Question: I have a 5x7 matrix I want to plot as a radar or spider chart? For example:
'''
stars(mtcars[, 1:7], locations = c(0,0), radius = FALSE,
key.loc=c(0,0), main="Motor Trend Cars", lty = 2)
'''

I'd like each of these lines to be a different color (and/or different style) so I can make out what I'm looking at.
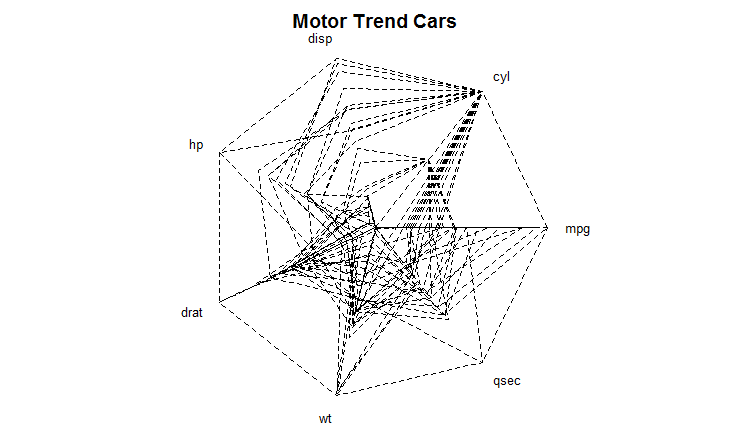
Answer: The following suggestion is a bit of a hack. I'm sure a more elegant solution is possible.
1. Get the function source of stars, and make a copy: let's call it stars2
2. Add an extra argument in the stars2 argument list: col.lines = NULL
3. Change the following of code from: polygon(s.x[i, ], s.y[i, ], lwd = lwd, lty = lty, col = col.stars[i]) to polygon(s.x[i, ], s.y[i, ], lwd = lwd, lty = lty, border = col.lines[i], col = col.stars[i])
4. Call stars2 providing a color for each of your stars.
The sample call and output (left = before, right = after) are below.
'''
stars2(mtcars[, 1:7], locations = c(0,0), radius = FALSE,key.loc=c(0,0),
main="Motor Trend Cars", lty = 2,col.lines = 1:nrow(mtcars))
'''